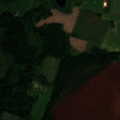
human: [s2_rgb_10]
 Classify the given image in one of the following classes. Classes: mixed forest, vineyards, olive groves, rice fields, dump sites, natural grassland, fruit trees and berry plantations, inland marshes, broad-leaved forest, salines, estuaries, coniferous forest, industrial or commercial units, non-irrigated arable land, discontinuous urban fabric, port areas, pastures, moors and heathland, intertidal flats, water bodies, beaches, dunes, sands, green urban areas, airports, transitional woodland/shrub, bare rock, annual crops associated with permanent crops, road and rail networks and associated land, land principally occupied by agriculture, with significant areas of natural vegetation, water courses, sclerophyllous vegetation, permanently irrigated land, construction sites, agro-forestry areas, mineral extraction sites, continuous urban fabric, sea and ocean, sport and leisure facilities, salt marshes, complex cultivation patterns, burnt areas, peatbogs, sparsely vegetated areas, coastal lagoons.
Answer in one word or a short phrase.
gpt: complex cultivation patterns, land principally occupied by agriculture, with significant areas of natural vegetation, mixed forest, transitional woodland/shrub, peatbogs